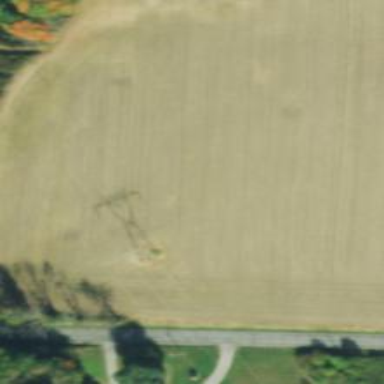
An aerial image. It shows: Lattice structure tower used for power distribution.